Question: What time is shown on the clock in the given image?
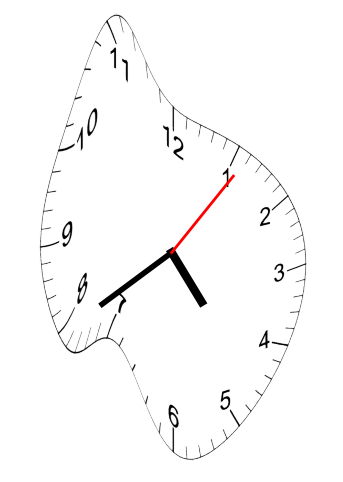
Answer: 04:39:06